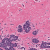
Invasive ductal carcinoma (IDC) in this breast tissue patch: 0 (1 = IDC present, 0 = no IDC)